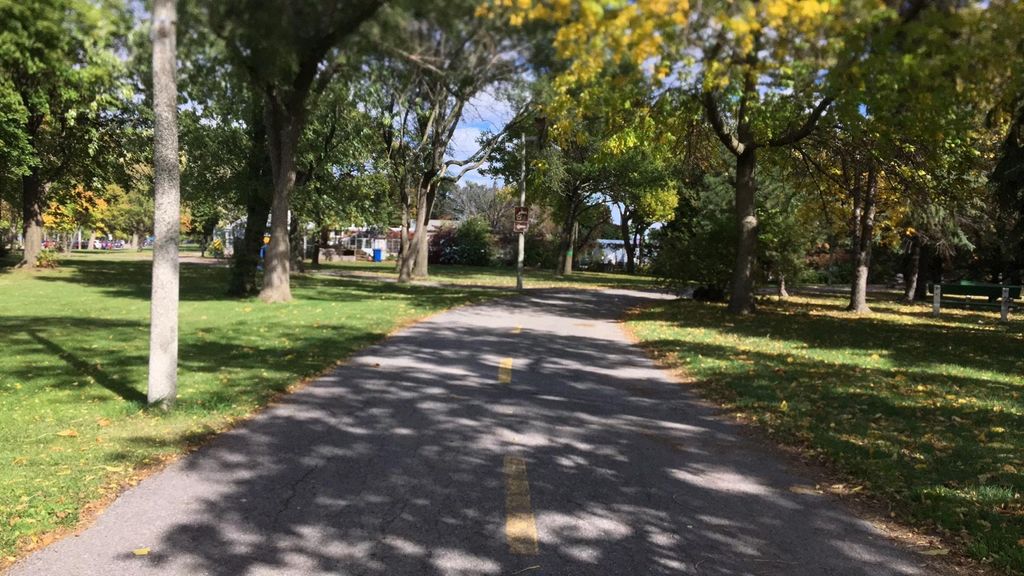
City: montreal